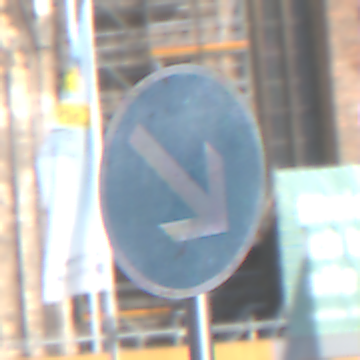
Verkehrszeichen: VorgeschriebeneVorbeifahrtRechts
Umgebung: Outdoor, Urban
Tageszeit: MorningAfternoon
Wetter: Clear
Licht: Natural
Jahreszeit: NotSpecified
Kontrast: HighContrast